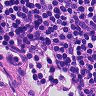
Metastatic tissue present: no